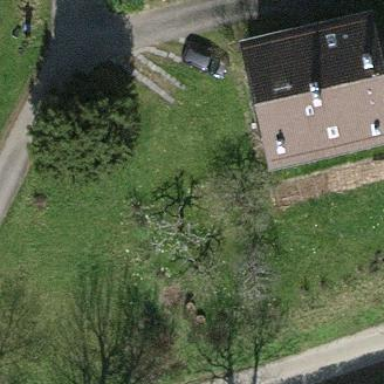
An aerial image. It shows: Garden that is leisure land.